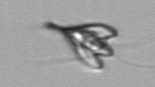
Label: Pyramimonas_longicauda